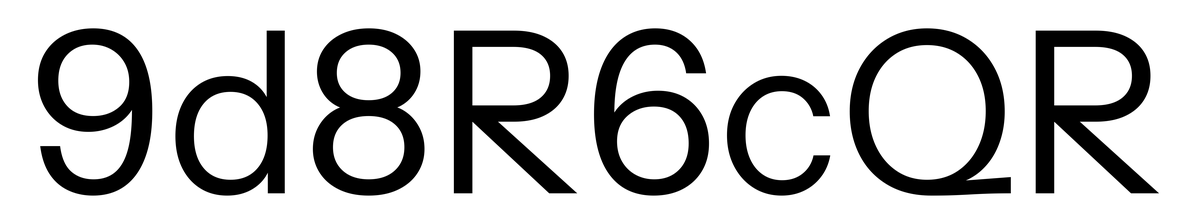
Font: InstrumentSans_Regular